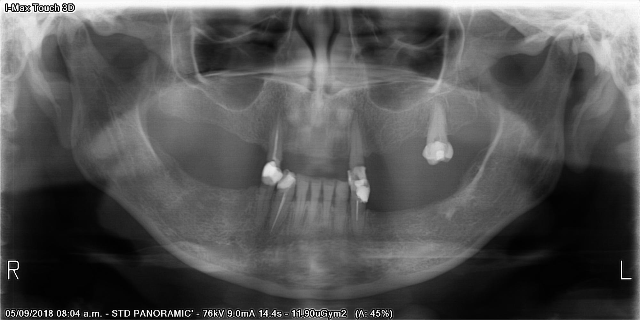
adult